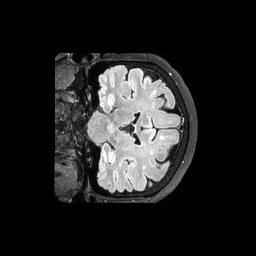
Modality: FLAIR
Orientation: coronal
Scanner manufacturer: philips
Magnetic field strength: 3 T
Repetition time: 4.8 s
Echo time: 0.34 s